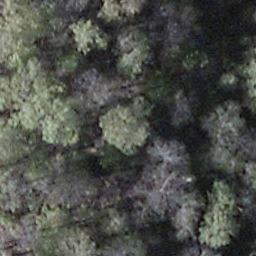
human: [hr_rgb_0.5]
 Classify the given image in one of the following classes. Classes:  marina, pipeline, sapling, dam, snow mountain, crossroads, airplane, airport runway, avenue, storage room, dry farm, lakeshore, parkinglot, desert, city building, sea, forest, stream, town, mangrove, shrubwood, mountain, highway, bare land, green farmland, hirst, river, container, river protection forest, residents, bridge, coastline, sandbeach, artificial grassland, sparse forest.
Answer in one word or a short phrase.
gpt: shrubwood